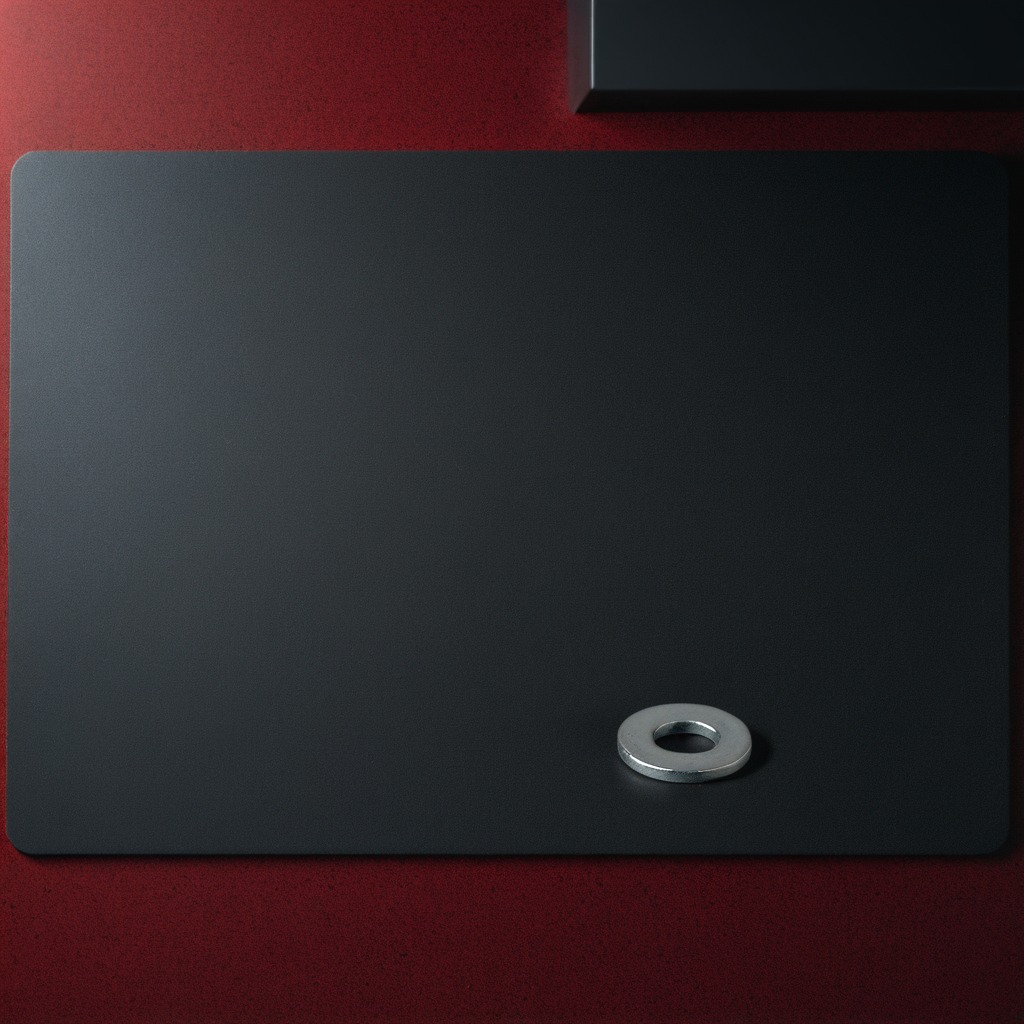
A flat metal washer is lying on a clean granite tabletop covered with a red rubber mat inside a workshop at night dim ambient light soft shadows worn but beneath the mat